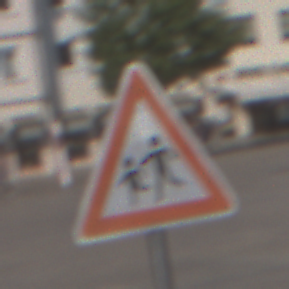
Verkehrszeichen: KinderRechts
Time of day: MorningAfternoon
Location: Outdoor (Urban)
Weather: Clear
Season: NotSpecified
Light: Natural